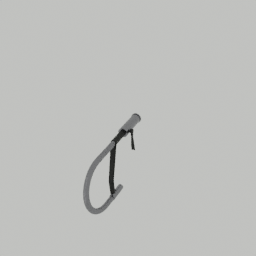
Label: appliances